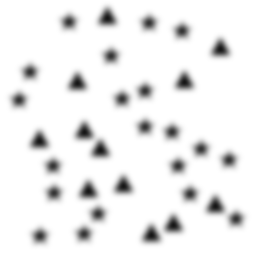
Squares: 0
Triangles: 12
Stars: 20
Total shapes: 32